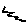
Label: zigzag